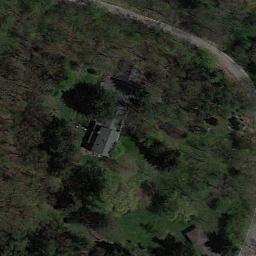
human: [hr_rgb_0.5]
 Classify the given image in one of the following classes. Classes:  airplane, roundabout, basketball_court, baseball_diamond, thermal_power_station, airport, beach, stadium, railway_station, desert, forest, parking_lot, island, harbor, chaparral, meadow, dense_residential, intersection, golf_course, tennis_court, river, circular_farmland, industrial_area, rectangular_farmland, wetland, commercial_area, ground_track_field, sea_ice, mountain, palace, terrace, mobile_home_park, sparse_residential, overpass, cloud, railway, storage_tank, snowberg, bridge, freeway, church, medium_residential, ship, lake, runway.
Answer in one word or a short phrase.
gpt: sparse_residential